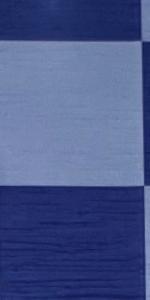
Label: Empty